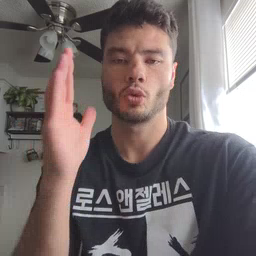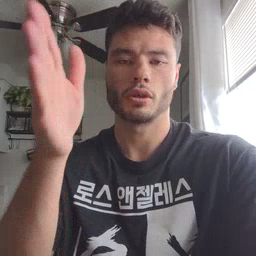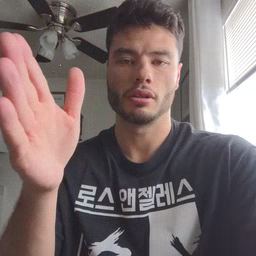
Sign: will